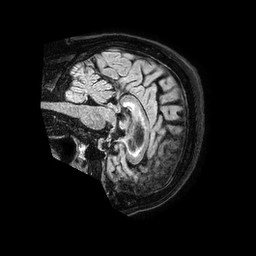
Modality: FLAIR
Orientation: sagittal
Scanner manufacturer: philips
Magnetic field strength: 1.5 T
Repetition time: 4.8 s
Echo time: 0.3 s